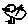
Label: bird